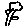
Label: flower